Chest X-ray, PA view. Patient: 65 years old, sex F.
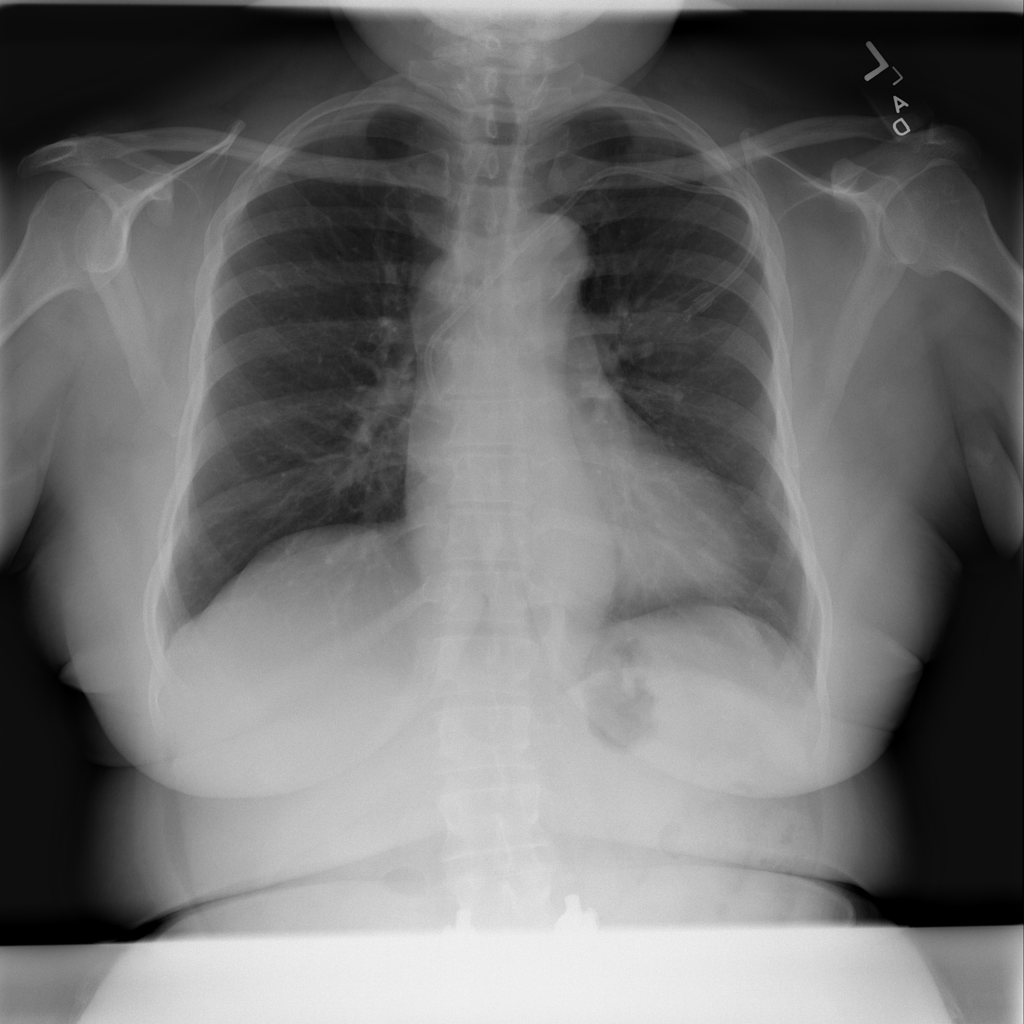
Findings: No Finding